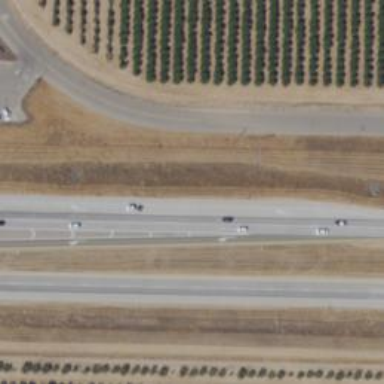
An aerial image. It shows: Primary link highway.